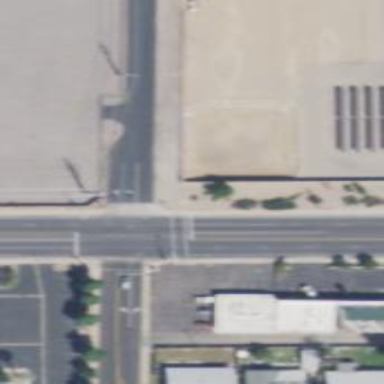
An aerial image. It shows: Solid stop line on the road.